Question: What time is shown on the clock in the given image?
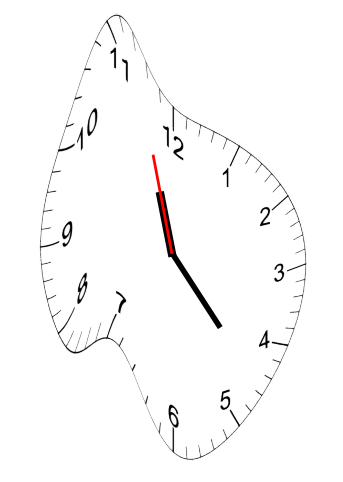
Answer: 11:22:57